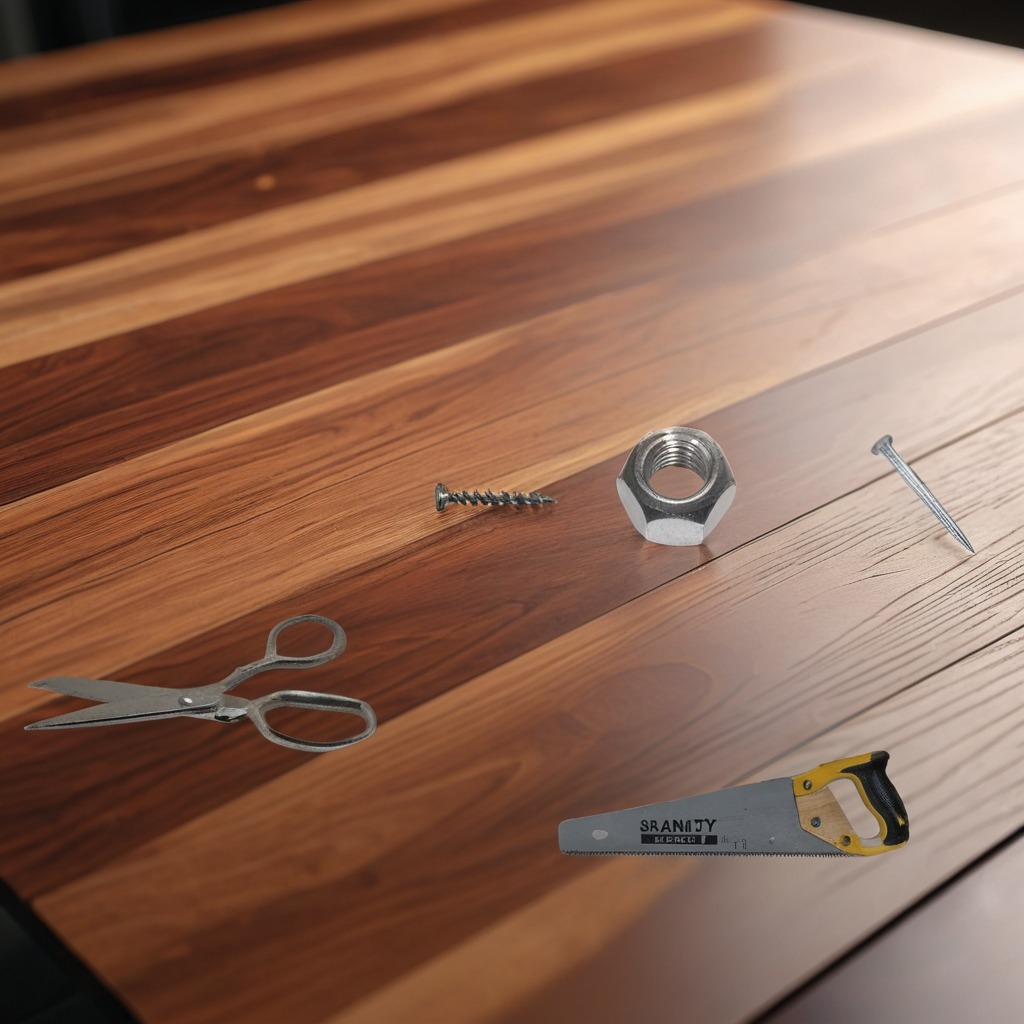
A metal machine screw, an iron nail, a handheld metal saw, a metal nut, and a pair of scissors are lying on the wooden table.